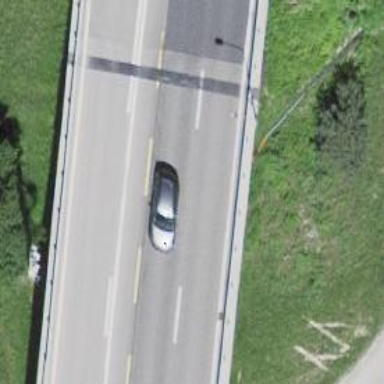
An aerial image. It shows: Trunk highway with bridge.